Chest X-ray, PA view. Patient: 63 years old, sex F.
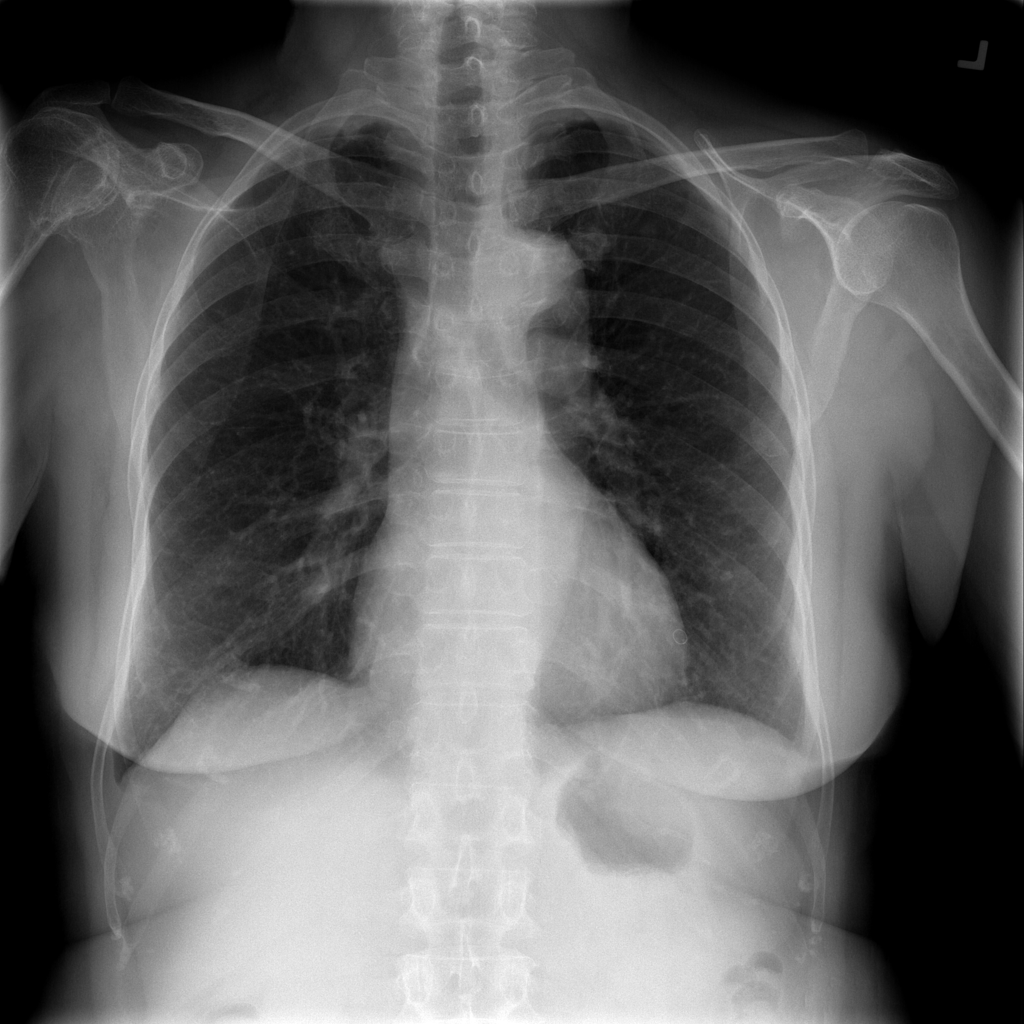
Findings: Infiltration